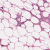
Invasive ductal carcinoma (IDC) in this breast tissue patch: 0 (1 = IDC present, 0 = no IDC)